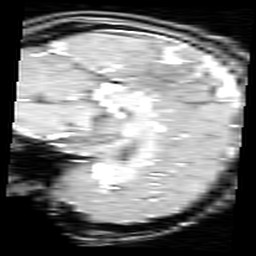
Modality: inplaneT1
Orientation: sagittal
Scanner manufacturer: ge
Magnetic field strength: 3 T
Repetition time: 0.2 s
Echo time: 0.0036 s